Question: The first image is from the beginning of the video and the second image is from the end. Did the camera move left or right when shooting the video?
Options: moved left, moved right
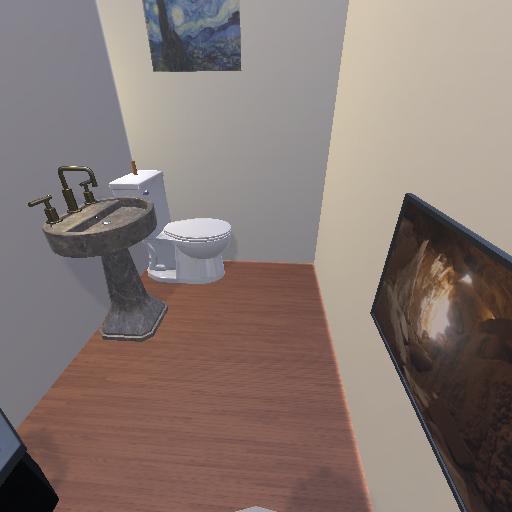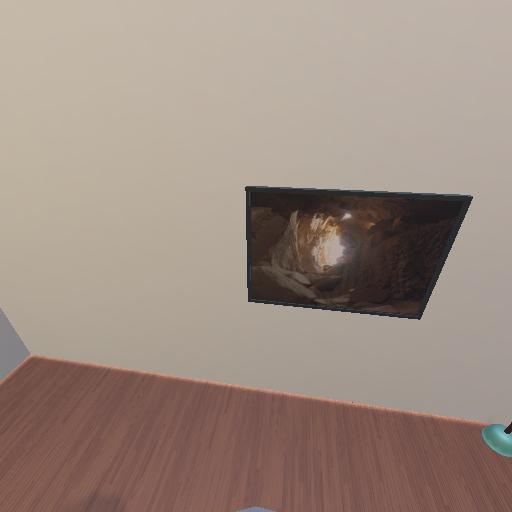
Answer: moved left